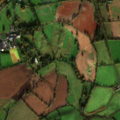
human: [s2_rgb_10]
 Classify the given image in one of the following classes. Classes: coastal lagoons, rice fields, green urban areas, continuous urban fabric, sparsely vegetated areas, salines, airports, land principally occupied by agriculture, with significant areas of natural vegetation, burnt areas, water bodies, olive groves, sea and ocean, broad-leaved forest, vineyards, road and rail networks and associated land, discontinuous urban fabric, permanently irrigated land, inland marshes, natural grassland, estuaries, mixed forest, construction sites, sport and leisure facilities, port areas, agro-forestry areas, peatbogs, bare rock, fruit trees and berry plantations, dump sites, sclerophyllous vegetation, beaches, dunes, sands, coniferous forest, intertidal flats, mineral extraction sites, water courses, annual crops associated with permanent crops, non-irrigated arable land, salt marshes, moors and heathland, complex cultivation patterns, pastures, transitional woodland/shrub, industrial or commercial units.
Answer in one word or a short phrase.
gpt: discontinuous urban fabric, non-irrigated arable land, pastures